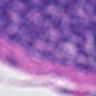
Metastatic tissue present: no